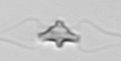
Label: Chaetoceros_didymus